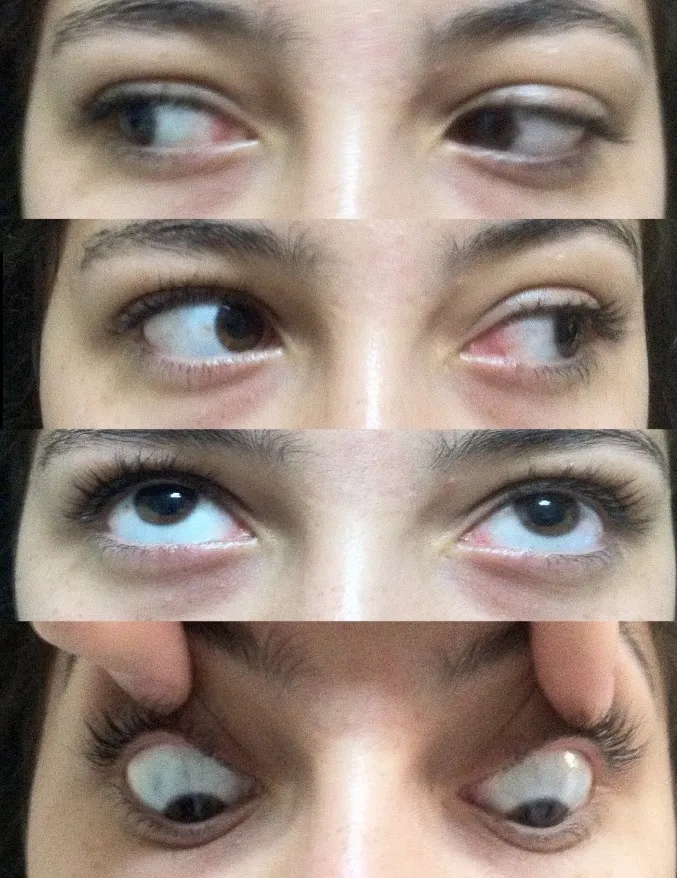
Complete recovery from ptosis and ophthalmoplegia after 10 weeks.
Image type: medical_photograph (other_medical_photograph)